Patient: sex F, age 54
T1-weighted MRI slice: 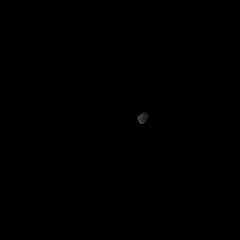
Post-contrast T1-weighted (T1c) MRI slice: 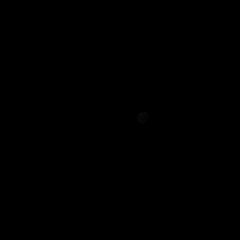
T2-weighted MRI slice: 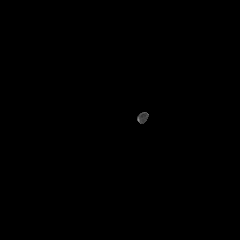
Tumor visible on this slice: no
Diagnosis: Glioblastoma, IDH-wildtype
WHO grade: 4